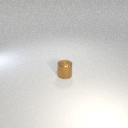
small brown metal cylinder